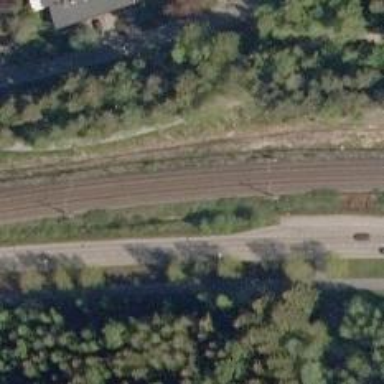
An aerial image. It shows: Railway with continuous electrified contact lines.